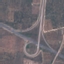
Land use / land cover class: Highway